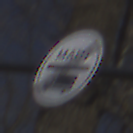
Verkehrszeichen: EndeMautpflicht
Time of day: Midday
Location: Outdoor (Nature)
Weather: Clear
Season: NotSpecified
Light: Natural